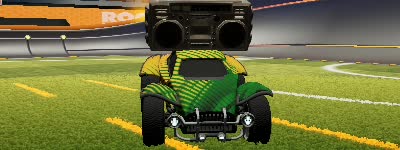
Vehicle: octane